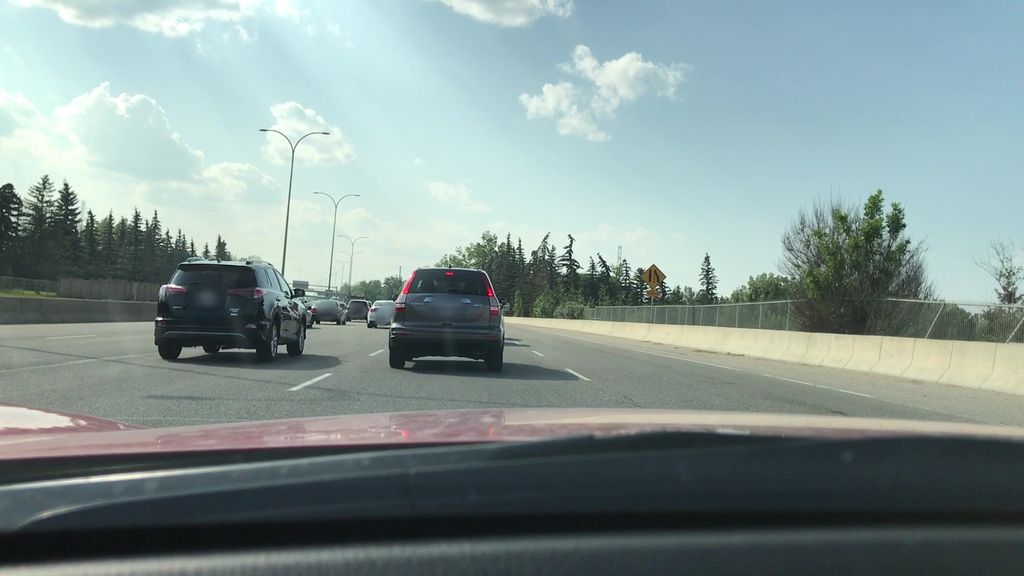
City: calgary